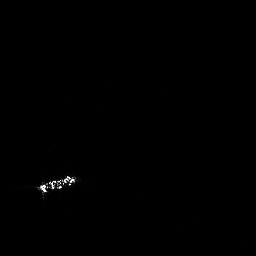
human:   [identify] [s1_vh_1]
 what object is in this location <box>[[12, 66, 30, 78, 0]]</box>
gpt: <ref>1 medium ship at the bottom left</ref>